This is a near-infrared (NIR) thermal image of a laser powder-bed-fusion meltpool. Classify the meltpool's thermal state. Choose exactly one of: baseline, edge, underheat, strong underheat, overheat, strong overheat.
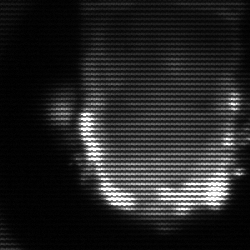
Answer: baseline